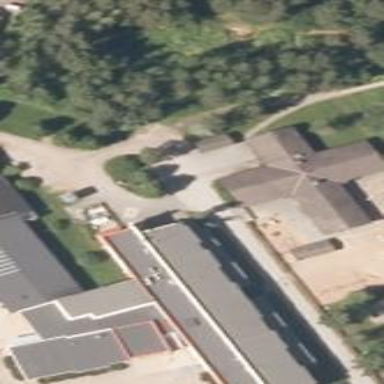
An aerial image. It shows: Kindergarten.